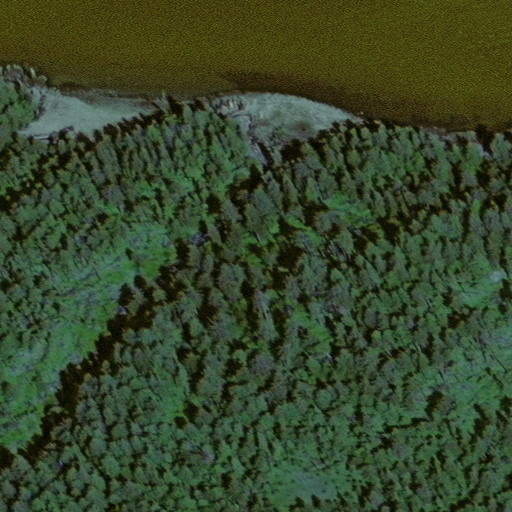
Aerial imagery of cape in Alaska named Craig Point containing only unknown